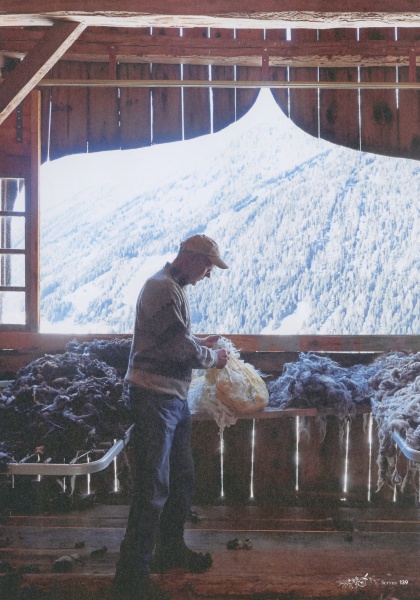
Institution: Servusmagazin
Schlagwörter: baum, berg, blau, hand, mann, wasser, weiß, bäume, landschaft, braun, fenster, glas, hell, holz, licht, profil, ausblick, dach, haus, schnee, hose, jacke, kappe, mütze, wand, mensch, kalt, gitter, hütte, boden, mantel, stehend, wald, arbeit, fell, schwanz, aussicht, balkon, trocknen, schuhe, arbeiten, berge, gebirge, hang, farbe, bauernhof, latten, winter, tannen, holzboden, wolle, jeans, balken, gestell, stopfen, bretter, bauer, foto, fotografie, scheren, schaf, scheune, alpen, kälte, brille, handwerk, stall, holzwand, käppi, schirmmütze, schafe, schäfer, pullover, pulli, alpe, tradition, stadel, holzbau, gestelle, schur, mama, flies, schafsfell, schaffell, pulover, schiefe nase, einpacken, schafwolle, thermoböck, wolle verarbeiten, www.pornhub.com, alpinwirtschaft